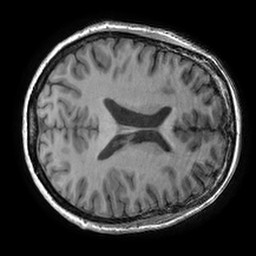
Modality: T1w
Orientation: axial
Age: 65
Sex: female